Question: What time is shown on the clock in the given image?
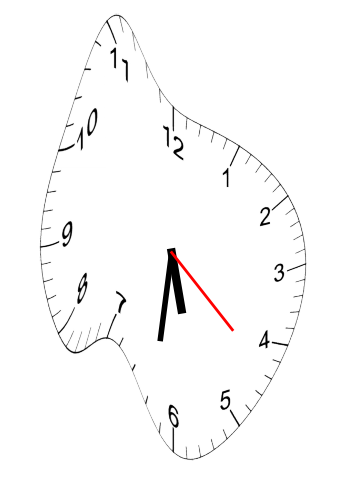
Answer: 05:31:22